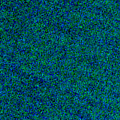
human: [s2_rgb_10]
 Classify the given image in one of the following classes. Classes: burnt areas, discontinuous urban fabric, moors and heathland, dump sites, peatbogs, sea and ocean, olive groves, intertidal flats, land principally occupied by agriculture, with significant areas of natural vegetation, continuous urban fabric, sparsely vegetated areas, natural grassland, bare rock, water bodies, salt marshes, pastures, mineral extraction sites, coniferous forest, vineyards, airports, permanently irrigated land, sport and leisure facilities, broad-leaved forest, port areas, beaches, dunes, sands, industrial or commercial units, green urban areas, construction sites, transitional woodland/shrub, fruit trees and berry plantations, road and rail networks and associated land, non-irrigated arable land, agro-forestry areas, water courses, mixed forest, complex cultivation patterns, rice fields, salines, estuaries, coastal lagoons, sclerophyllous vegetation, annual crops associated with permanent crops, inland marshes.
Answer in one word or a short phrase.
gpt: sea and ocean